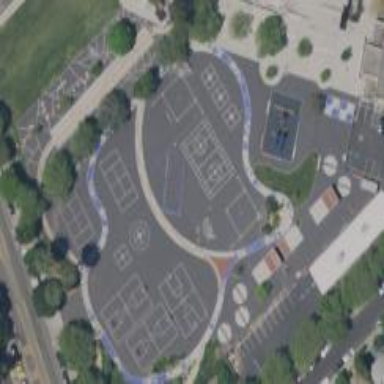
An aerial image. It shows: Schoolyard designated as leisure land.